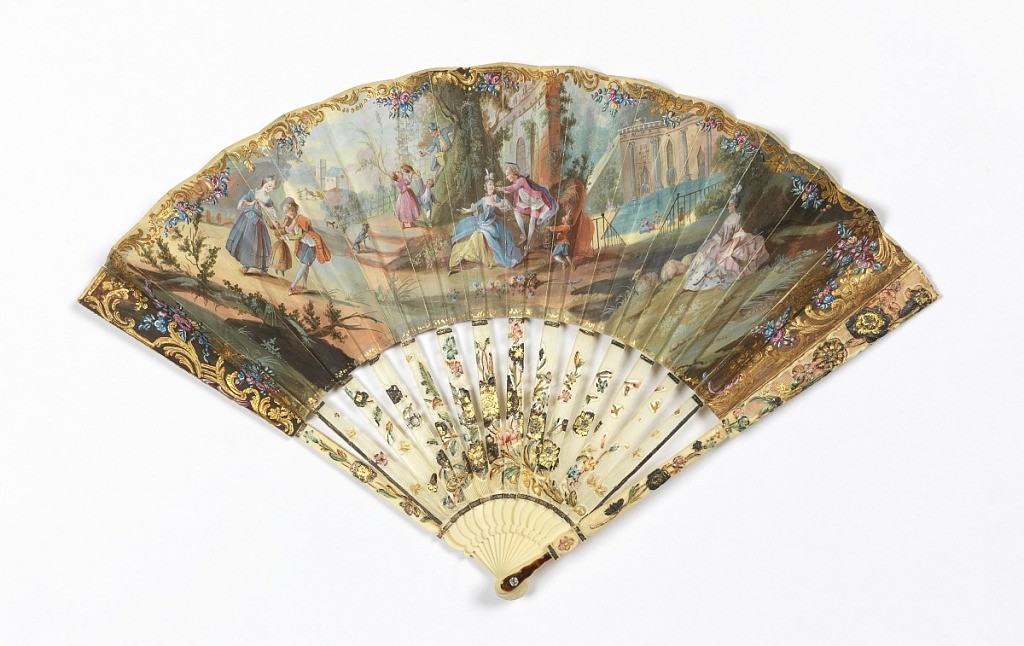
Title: Pleated fan
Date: late 18th–mid- 19th century
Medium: Gouache-painted and gilded parchment leaf backed with paper, pierced, carved, painted and gilded ivory sticks, tortoise shell rivet
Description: Pleated fan. Parchment leaf backed with paper. Obverse painted in gouache and gold: a landscape with figure groups in front of a building with large fountain. Reverse: landscape with single figure. Pierced and carved ivory sticks with colored and gilded flowers and birds. Tortoise shell at rivet.